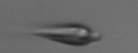
Label: Oxytoxum